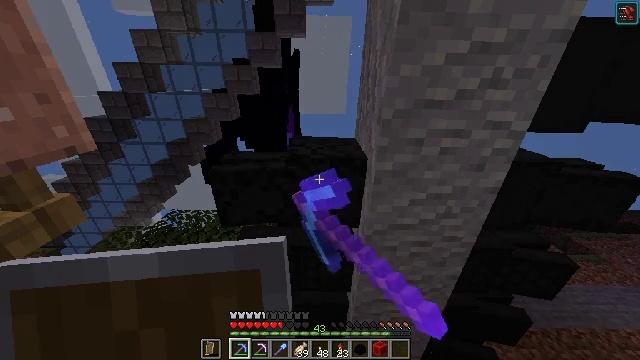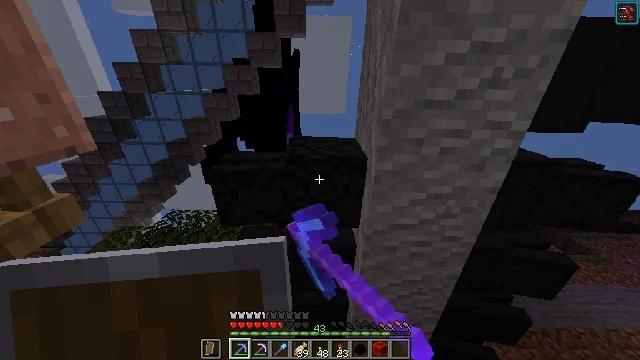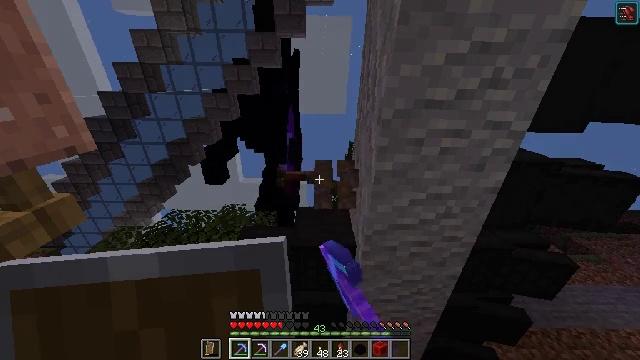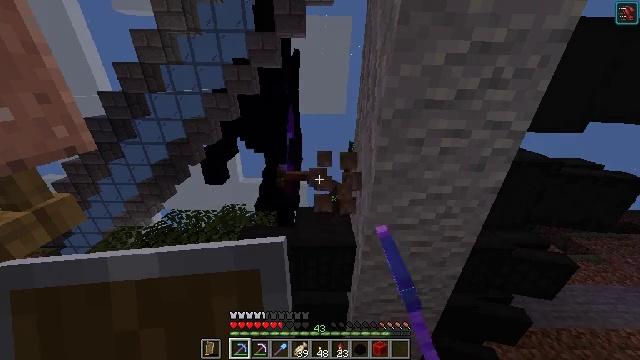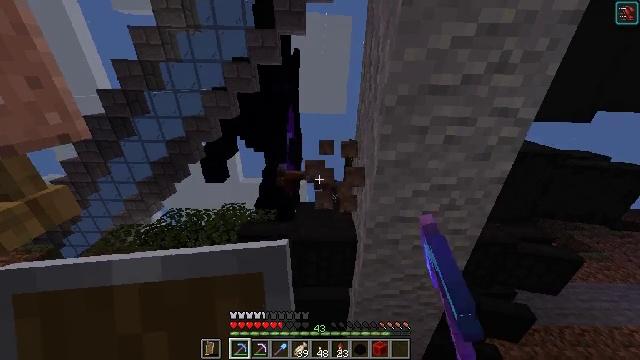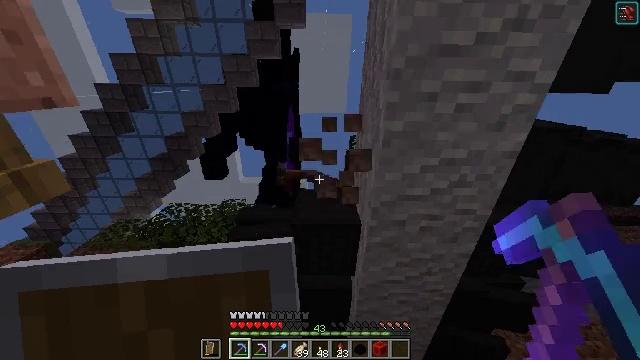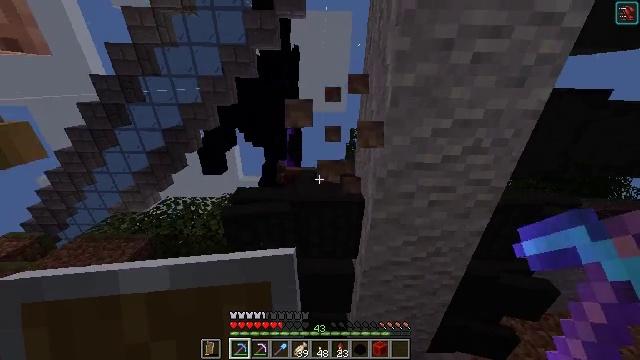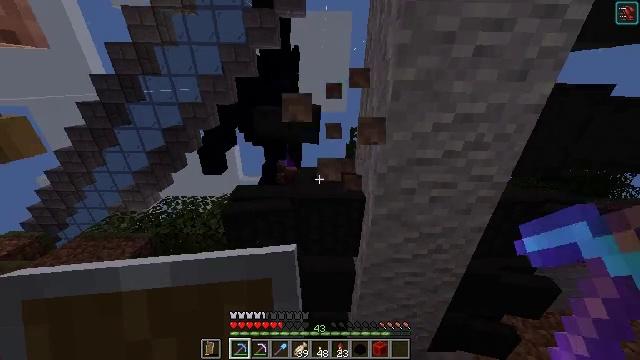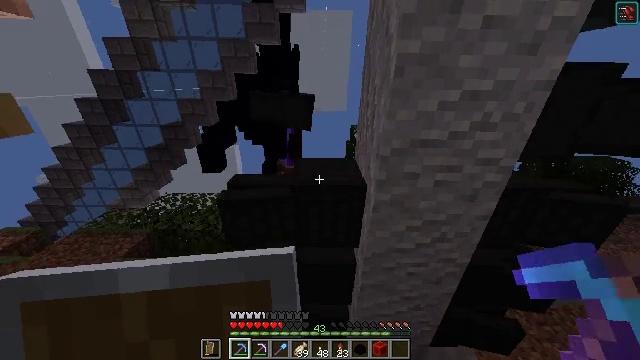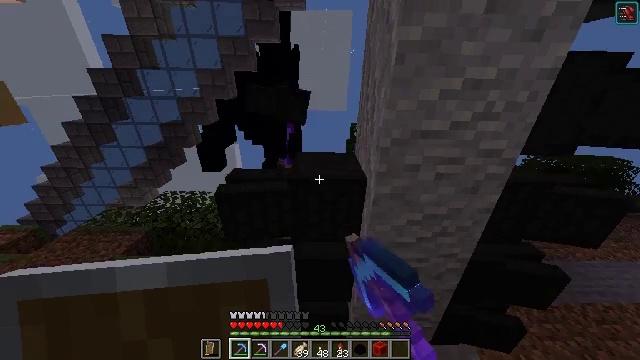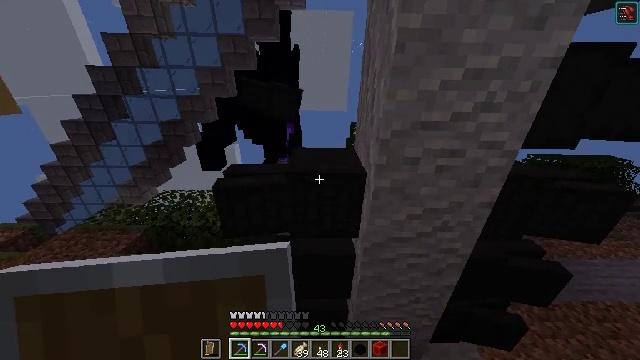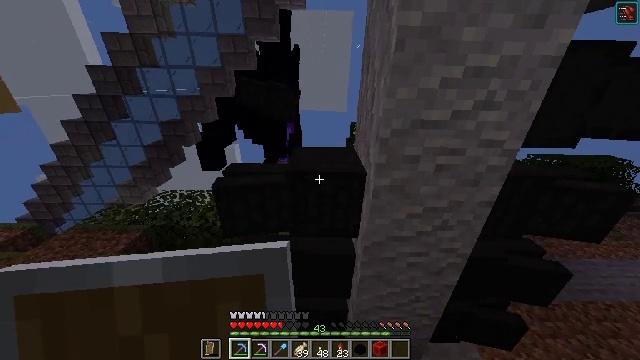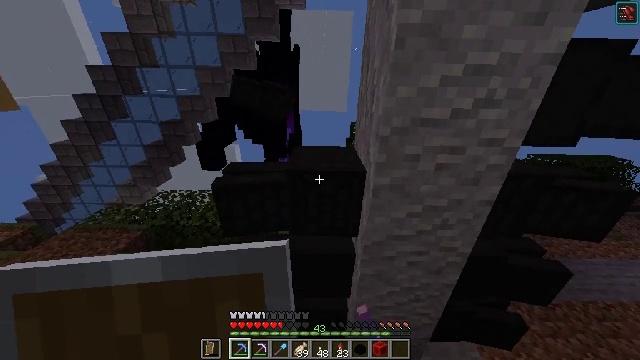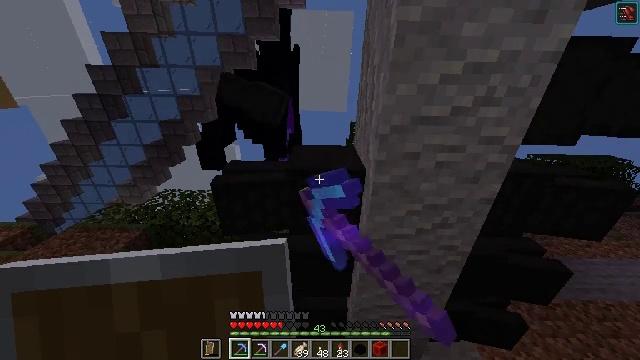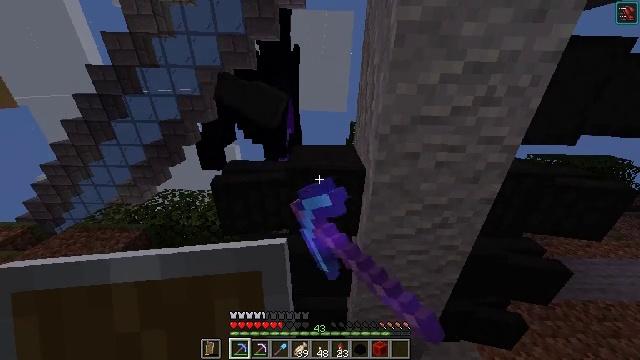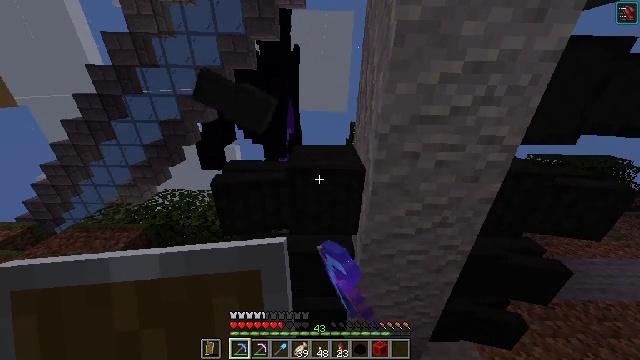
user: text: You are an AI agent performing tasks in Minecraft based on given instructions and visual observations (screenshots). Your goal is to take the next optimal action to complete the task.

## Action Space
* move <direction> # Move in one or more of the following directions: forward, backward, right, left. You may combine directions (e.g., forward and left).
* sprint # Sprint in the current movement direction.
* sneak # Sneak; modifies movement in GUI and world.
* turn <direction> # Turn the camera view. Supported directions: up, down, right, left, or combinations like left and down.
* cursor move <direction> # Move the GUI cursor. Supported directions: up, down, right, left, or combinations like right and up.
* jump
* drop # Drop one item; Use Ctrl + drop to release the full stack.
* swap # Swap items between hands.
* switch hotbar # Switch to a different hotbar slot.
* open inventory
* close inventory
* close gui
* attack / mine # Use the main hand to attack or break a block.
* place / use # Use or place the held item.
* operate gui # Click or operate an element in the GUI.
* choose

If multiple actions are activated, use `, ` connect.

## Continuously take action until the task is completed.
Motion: motion action
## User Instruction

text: Break the dragon head mounted on the wall.
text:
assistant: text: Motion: attack / mine
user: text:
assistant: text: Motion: attack / mine
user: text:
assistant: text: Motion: attack / mine
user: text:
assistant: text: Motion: move forward, attack / mine
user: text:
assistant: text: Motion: move forward, attack / mine
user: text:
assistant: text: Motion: move forward, attack / mine
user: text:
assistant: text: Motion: attack / mine
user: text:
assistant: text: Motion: attack / mine
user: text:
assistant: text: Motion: attack / mine
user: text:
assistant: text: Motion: attack / mine
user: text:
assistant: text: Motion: attack / mine
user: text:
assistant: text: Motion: attack / mine
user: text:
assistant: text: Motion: attack / mine
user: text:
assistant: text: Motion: attack / mine
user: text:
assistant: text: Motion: attack / mine
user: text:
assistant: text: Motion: attack / mine
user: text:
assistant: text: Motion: attack / mine
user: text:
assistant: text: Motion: attack / mine
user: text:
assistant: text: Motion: attack / mine
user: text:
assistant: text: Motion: attack / mine
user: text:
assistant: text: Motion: attack / mine
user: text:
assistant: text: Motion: attack / mine
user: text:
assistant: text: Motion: attack / mine
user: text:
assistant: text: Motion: attack / mine
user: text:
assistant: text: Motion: attack / mine
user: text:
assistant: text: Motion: attack / mine
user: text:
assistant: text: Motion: attack / mine
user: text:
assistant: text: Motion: attack / mine
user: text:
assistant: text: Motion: attack / mine
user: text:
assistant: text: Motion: attack / mine